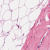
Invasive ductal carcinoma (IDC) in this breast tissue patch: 0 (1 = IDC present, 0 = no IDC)